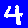
Digit: 4